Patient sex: M
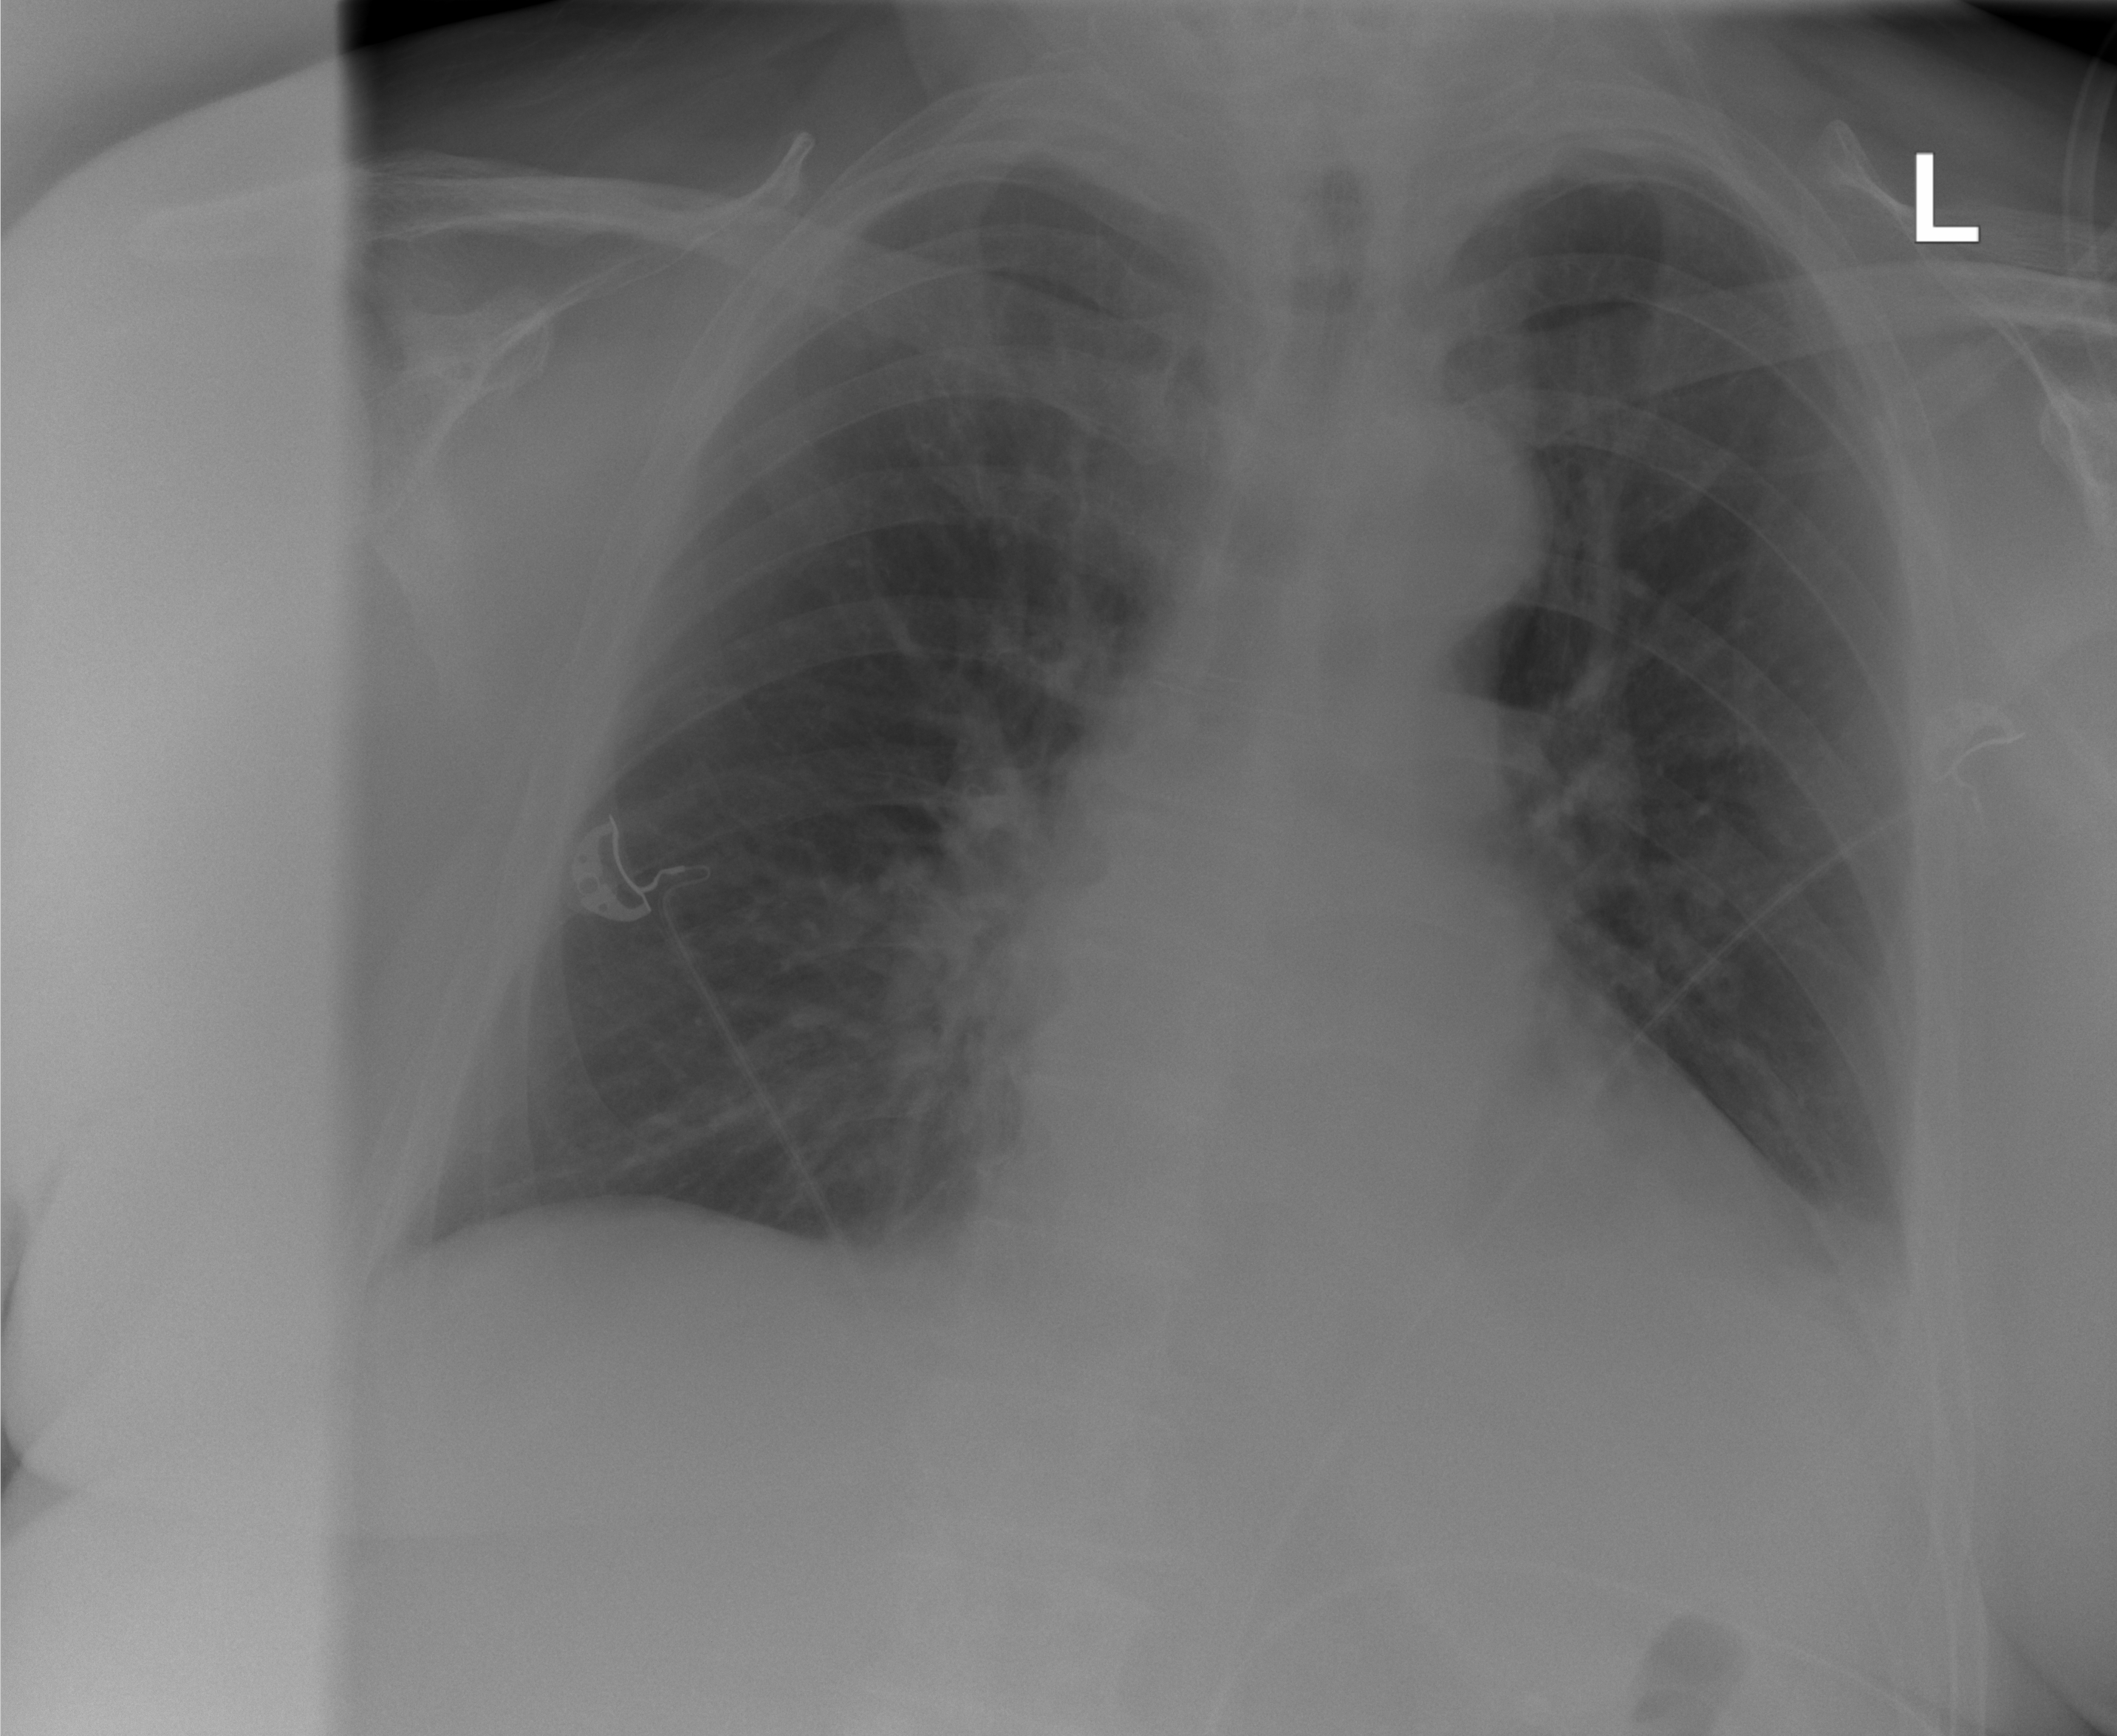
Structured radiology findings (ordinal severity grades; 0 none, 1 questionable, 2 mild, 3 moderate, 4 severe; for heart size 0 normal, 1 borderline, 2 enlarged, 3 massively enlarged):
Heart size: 0
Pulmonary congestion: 0
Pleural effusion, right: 0
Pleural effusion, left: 1
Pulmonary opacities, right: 0
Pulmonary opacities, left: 0
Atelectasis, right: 0
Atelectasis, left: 2